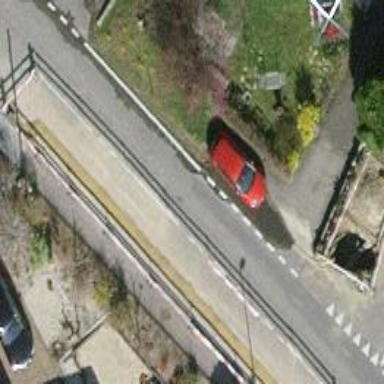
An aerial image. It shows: Zebra crossing on the road.